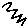
Label: zigzag